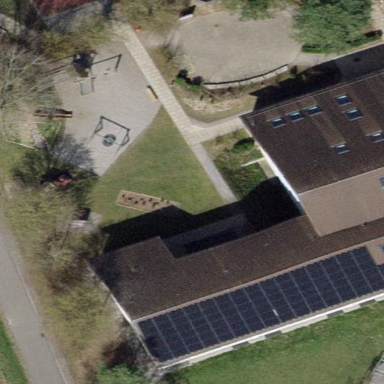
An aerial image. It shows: School building.